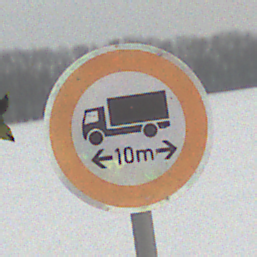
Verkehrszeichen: TatsaechlicheLaenge
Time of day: MorningAfternoon
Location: Outdoor (Nature)
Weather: Overcast
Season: Winter
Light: Natural